Field crop: maize
Growth stage: 2
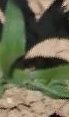
Species: maize